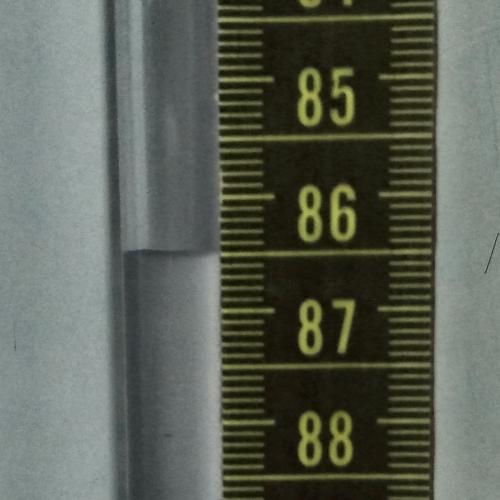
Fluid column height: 86.5 cm